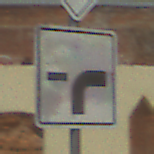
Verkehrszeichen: VerlaufVorfahrtsstrasse9
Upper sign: Vorfahrtsstrasse
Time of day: Midday
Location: Outdoor (Suburban)
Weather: PartlyCloudy
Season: NotSpecified
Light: Natural